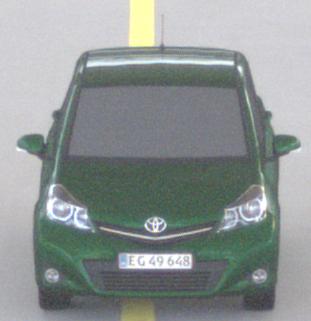
Make: Toyota
Model: Yaris 1.0
Detailed model: Yaris (XP9)
Model produced from: 2009/01
Model produced until: 2010/10
Doors: 3
Color: green
Road condition: dry road
Daytime: morning or afternoon
Contrast: low contrast